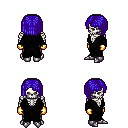
a pixel art fantasy rpg character, male body template, skeleton, gray robe, metal pants, blue pageboy hairstyle, gold gloves, metal boots, four views (front, back, left, right), 2x2 character sprite sheet, small pixel art, hard edges, no anti-aliasing